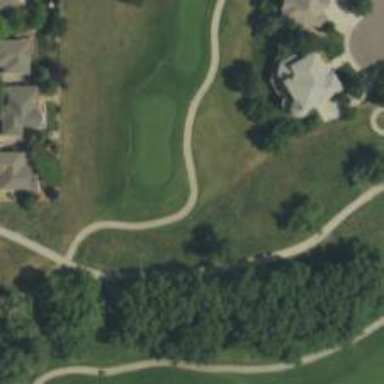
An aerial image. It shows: Service road that serves as golf cart path.